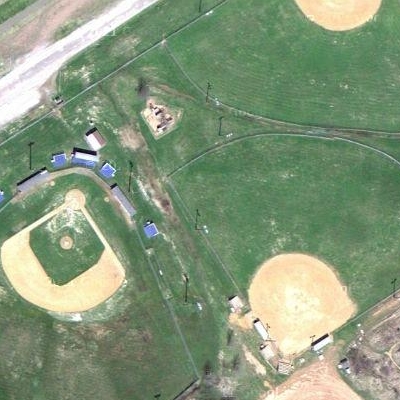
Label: Grass